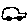
Label: car